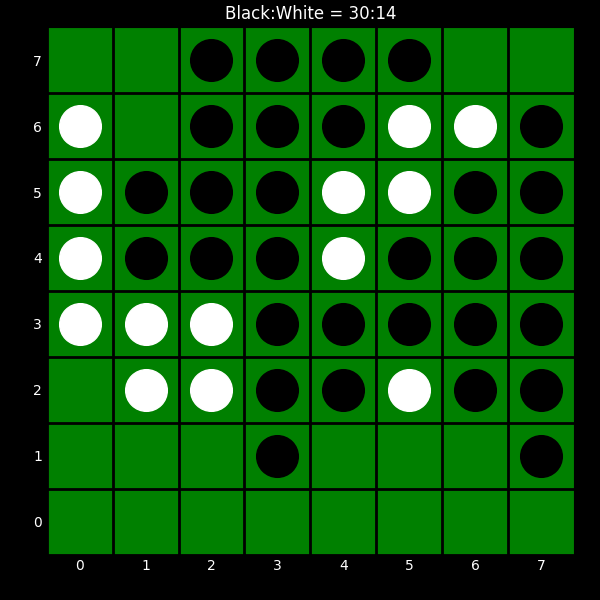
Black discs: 30
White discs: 14